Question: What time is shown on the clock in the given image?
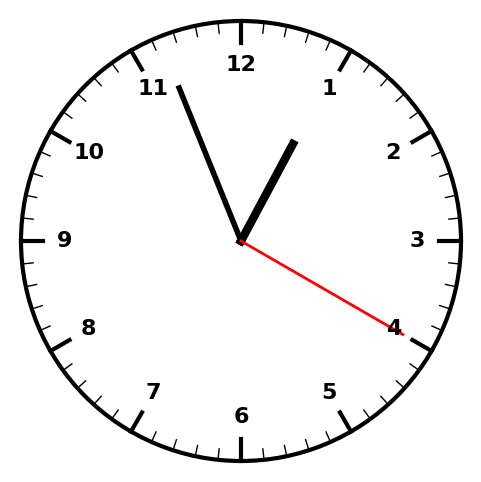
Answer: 12:56:20